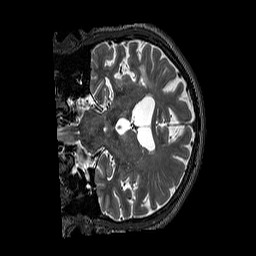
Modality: T2w
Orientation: coronal
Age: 64
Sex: male
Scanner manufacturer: siemens
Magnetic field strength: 3 T
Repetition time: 3.2 s
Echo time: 0.567 s